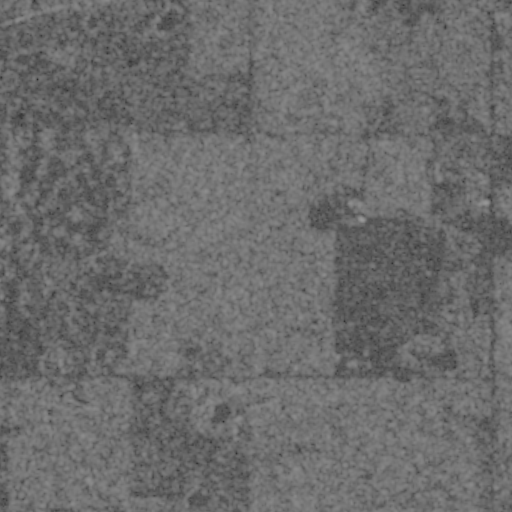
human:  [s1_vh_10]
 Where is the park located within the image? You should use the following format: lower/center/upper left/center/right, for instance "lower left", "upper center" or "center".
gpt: The park is located in the upper right of the image.
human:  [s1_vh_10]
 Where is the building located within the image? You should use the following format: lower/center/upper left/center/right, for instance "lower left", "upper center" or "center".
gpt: The building is located in the upper right of the image.
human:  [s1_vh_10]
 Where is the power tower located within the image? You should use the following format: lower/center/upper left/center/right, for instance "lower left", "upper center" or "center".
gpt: There is no power tower in the image.

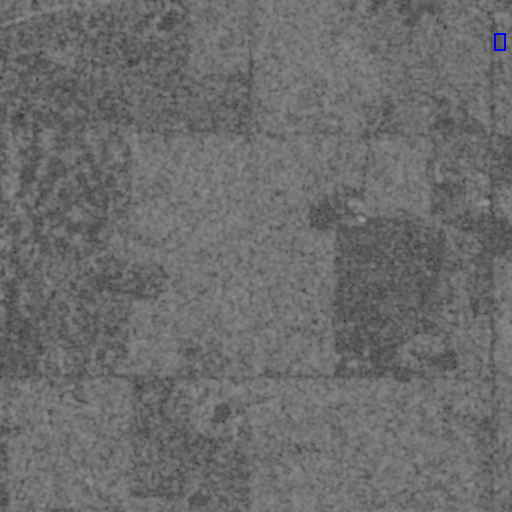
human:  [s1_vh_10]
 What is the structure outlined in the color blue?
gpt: The structure outlined in blue is a park.
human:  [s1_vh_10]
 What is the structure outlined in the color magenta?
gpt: There is no magenta outline.